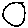
Label: circle